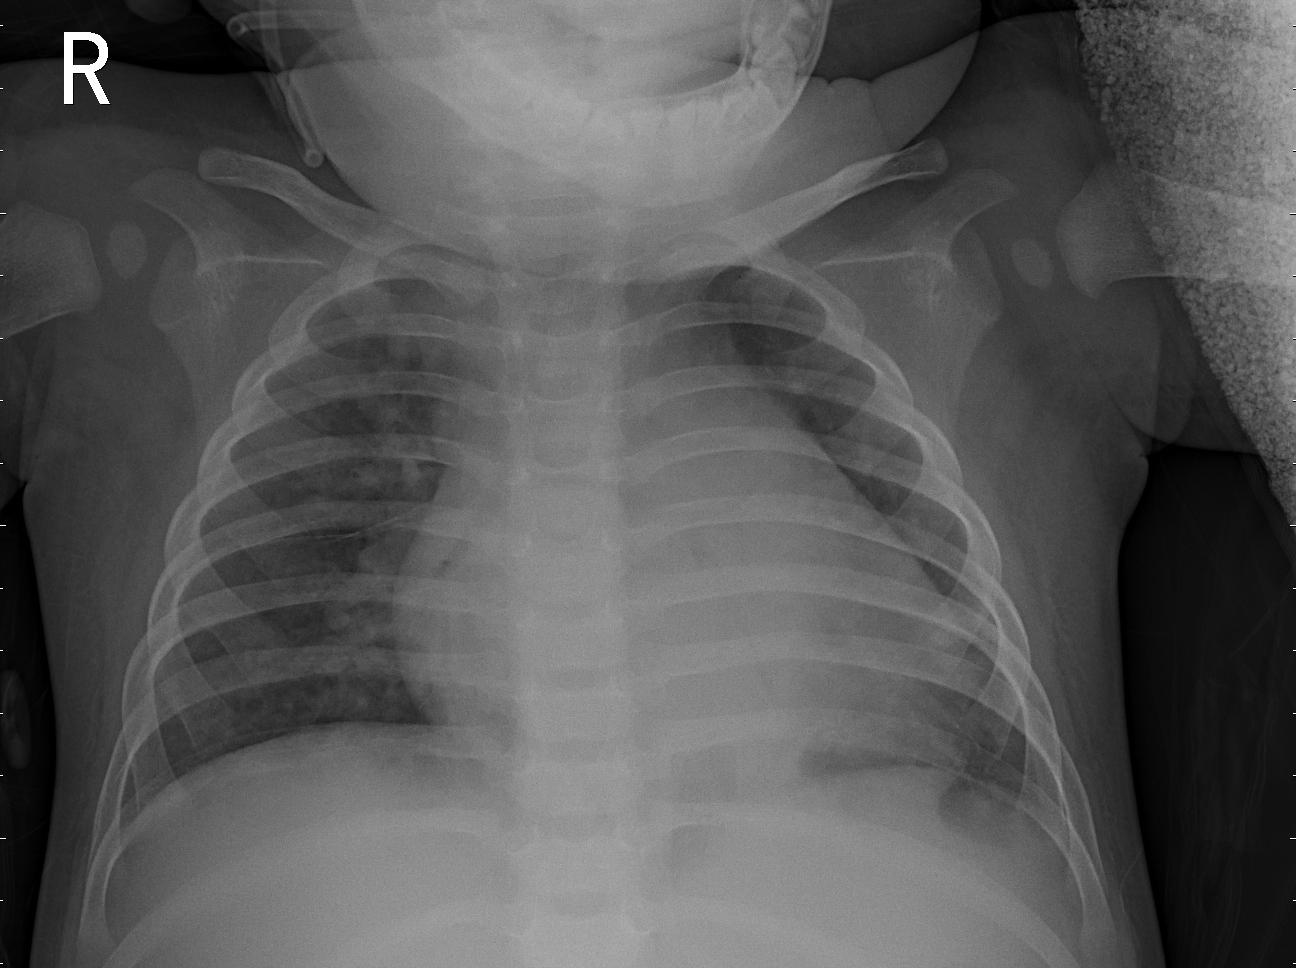
Diagnosis: PNEUMONIA